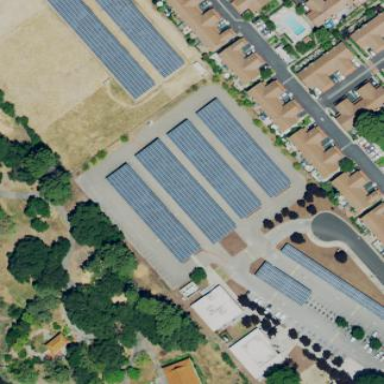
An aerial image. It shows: Solar photovoltaic panel generator located on building's roof.